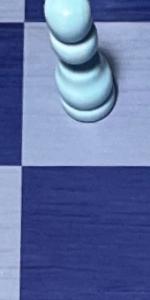
Label: Empty